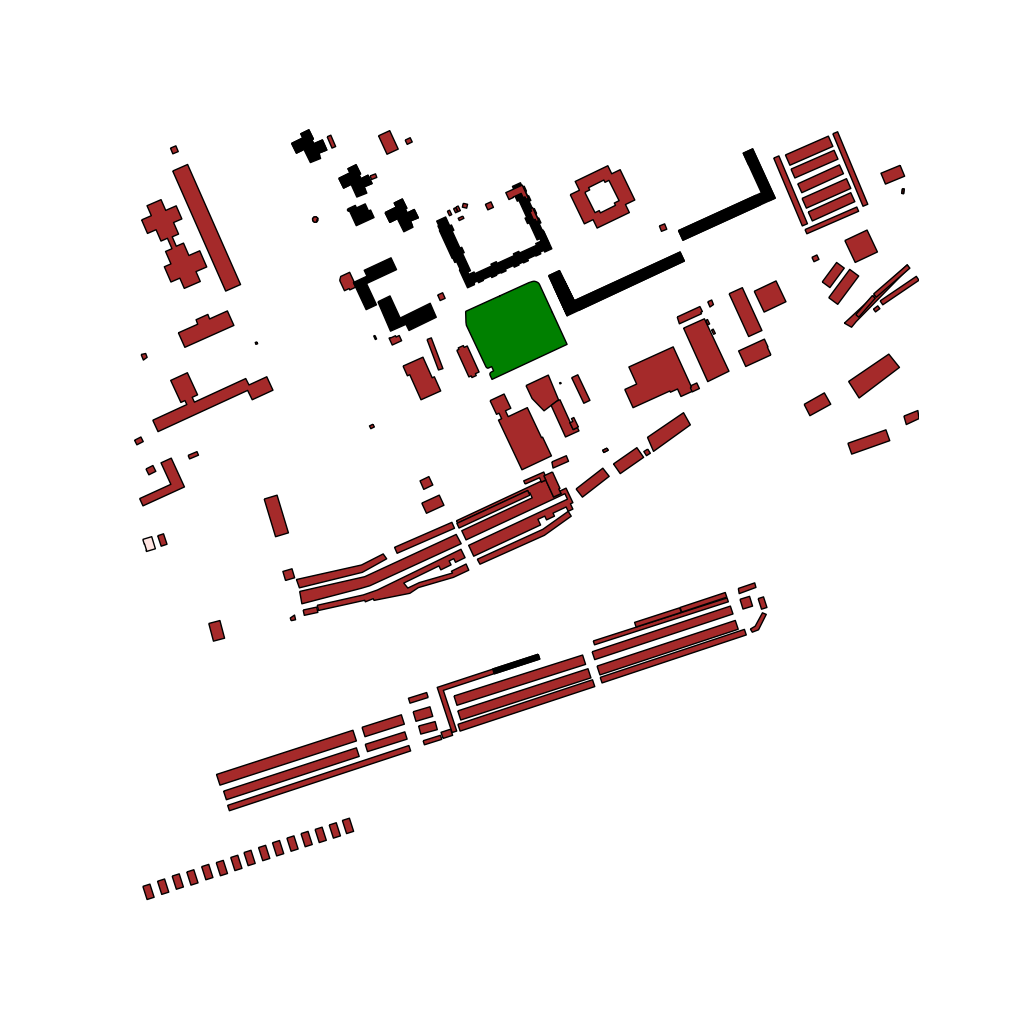
Tags: overhead vector_map, industrial, recreation, residential, special, modern, soviet, high_rise, individual_rise, low_rise, density_1, Building, Facility, Gas, Park, 1.0 km²